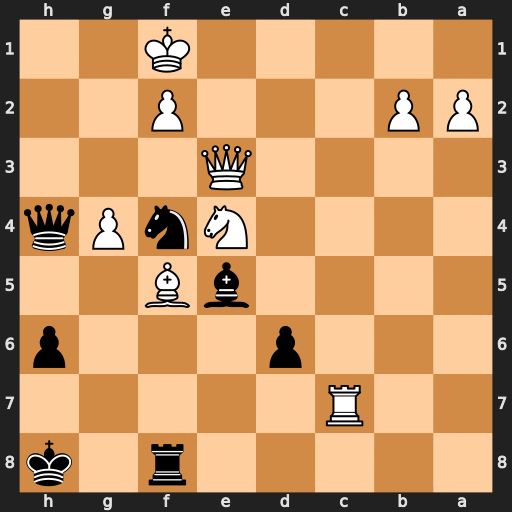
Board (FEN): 5r1k/2R5/3p3p/4bB2/4NnPq/4Q3/PP3P2/5K2
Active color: b
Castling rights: -
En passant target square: -
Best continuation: Qh1#